Question: I have two php files, one file submits data to a second file for an update action into mysql database.
below is the code for the file that submits data
'''
<?php
$host="localhost"; // Host name
$username="root"; // Mysql username
$password=""; // Mysql password
$db_name="test"; // Database name
$tbl_name="test_mysql"; // Table name
$server_name="localhost";
// Create connection
$con = new mysqli($server_name, $username, $password, $db_name , 3306);
if ($con->connect_error) {
die("Connection failed: " . $con->connect_error);
}
// get value of id that sent from address bar
$id=$_GET['id'];
// Retrieve data from database
$sql="SELECT * FROM $tbl_name WHERE id='$id'";
$result = $con->query($sql);
$rows = $result->fetch_assoc();
?>
<table width="400" border="0" cellspacing="1" cellpadding="0">
<tr>
<form name="form1" method="post" action="update_ac.php">
<td>
<table width="100%" border="0" cellspacing="1" cellpadding="0">
<tr>
<td>&nbsp;</td>
<td colspan="3"><strong>Update data in mysql</strong> </td>
</tr>
<tr>
<td align="center">&nbsp;</td>
<td align="center">&nbsp;</td>
<td align="center">&nbsp;</td>
<td align="center">&nbsp;</td>
</tr>
<tr>
<td align="center">&nbsp;</td>
<td align="center"><strong>Name</strong></td>
<td align="center"><strong>Lastname</strong></td>
<td align="center"><strong>Email</strong></td>
</tr>
<tr>
<td>&nbsp;</td>
<td align="center">
<input name="name" type="text" id="name" value="<?php echo $rows['name']; ?>">
</td>
<td align="center">
<input name="lastname" type="text" id="lastname" value="<?php echo $rows['lastname']; ?>" size="15">
</td>
<td>
<input name="email" type="text" id="email" value="<?php echo $rows['email']; ?>" size="15">
</td>
</tr>
<tr>
<td>&nbsp;</td>
<td>
<input name="id" type="hidden" id="id" value="<?php echo $rows['id']; ?>">
</td>
<td align="center">
<input type="submit" name="Submit" value="Submit">
</td>
<td>&nbsp;</td>
</tr>
</table>
</td>
</form>
</tr>
</table>
<?php
// close connection
$con->close();
?>
'''
the second file for the update action is presented below
'''
<?php
$host="localhost"; // Host name
$username="root"; // Mysql username
$password=""; // Mysql password
$db_name="test"; // Database name
$tbl_name="test_mysql"; // Table name
$server_name="localhost";
// Create connection
$con = new mysqli($server_name, $username, $password, $db_name , 3306);
if ($con->connect_error) {
die("Connection failed: " . $con->connect_error);
}
// update data in mysql database
$sql="UPDATE $tbl_name SET name='$name', lastname='$lastname', email='$email' WHERE id='$id'";
$result=$con->query($sql);
// if successfully updated.
if($result){
echo "Successful";
echo "<BR>";
echo "<a href='list_records.php'>View result</a>";
}
else {
echo "ERROR";
}
?>
'''
the error page is presented below.

An suggestions to fix the problem
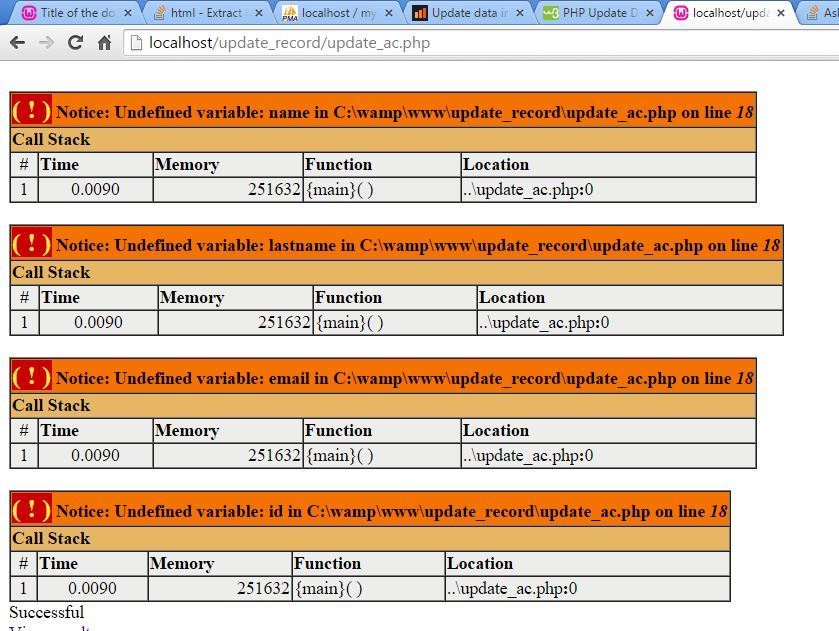
Answer: Well you haven't set those values yet that's why it's getting an error.
First you must wrap your second file to check if it has submitted the form. Then set those variables inside.
'''
<?php
if(isset($_POST['Submit'])) {
$name = $_POST['name'];
$lastname = $_POST['lastname'];
$email = $_POST['email'];
$id = $_POST['id'];
// rest of your code goes here
}
'''